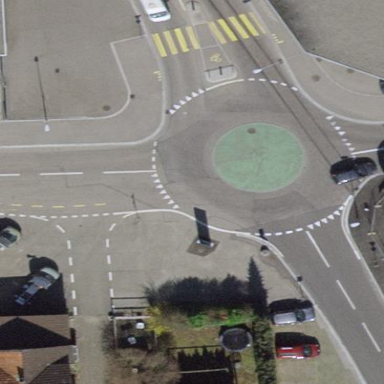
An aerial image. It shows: Unclassified asphalt road with roundabout junction.